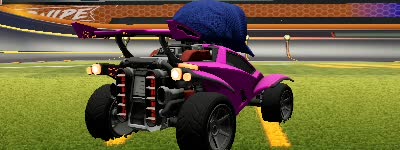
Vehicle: octane